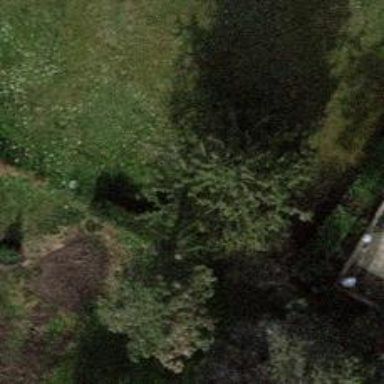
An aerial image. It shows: Evergreen needle-leaved tree.